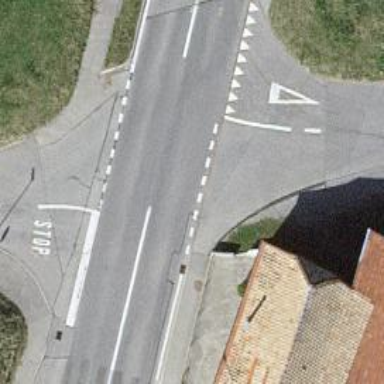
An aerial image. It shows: Road with "give way" sign.